Aerial crown-view tile of a tropical tree (Barro Colorado Island, Panama), acquired 20250217:
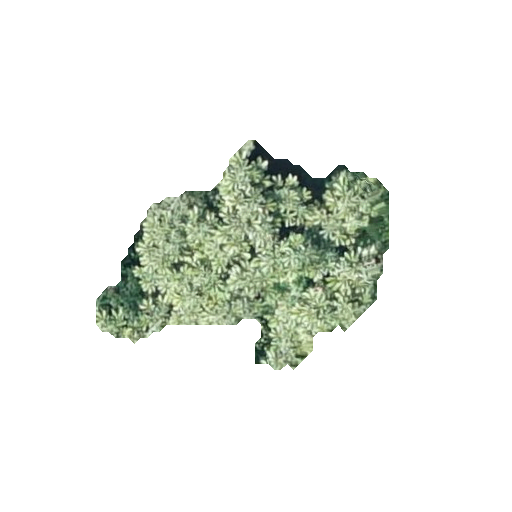
Species: Cecropia insignis
GBIF accepted scientific name: Cecropia insignis
Crown area: 60.057 m²